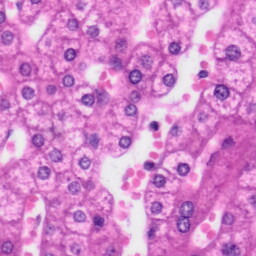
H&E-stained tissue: Liver